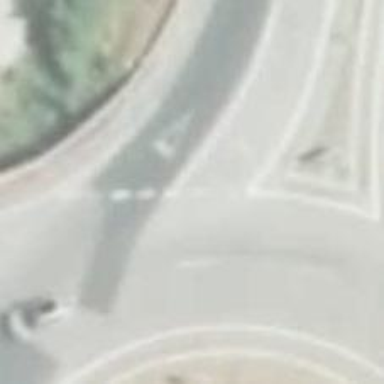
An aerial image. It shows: Road with "give way" sign.